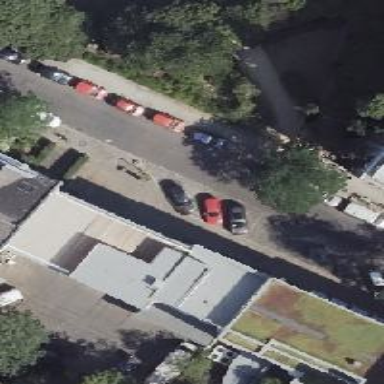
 with half of the vehicles parked partially on the curb."